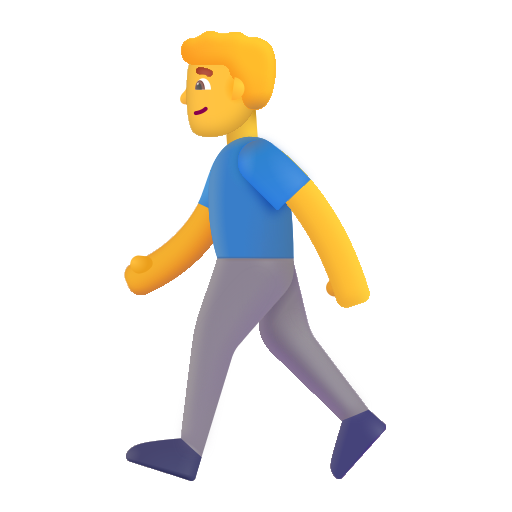
man walking color default